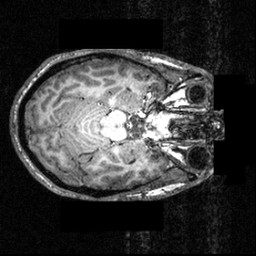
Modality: T1w
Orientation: axial
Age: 23
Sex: male
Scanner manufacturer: siemens
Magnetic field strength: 3.951 T
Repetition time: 1.5 s
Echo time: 0.00335 s